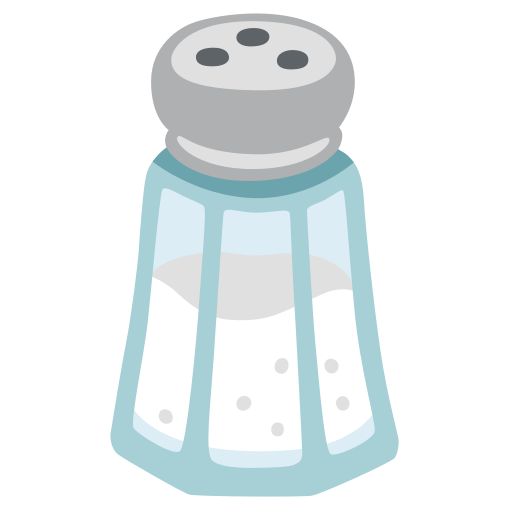
Emoji: 🧂